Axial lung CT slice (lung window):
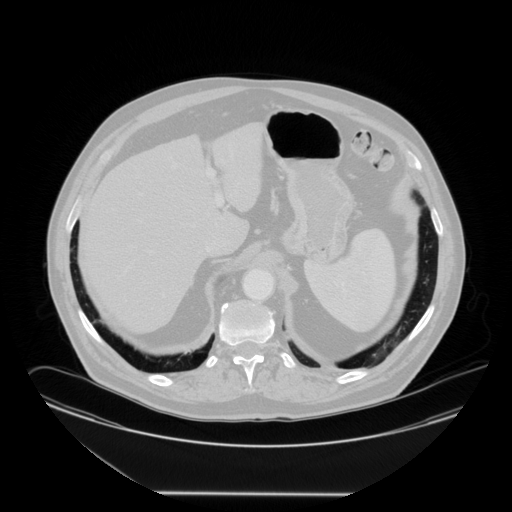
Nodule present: no